Brain MRI, t2w sequence, axial 2D slice.
Patient: age 33, sex F, weight 78 kg, height 1.78 m
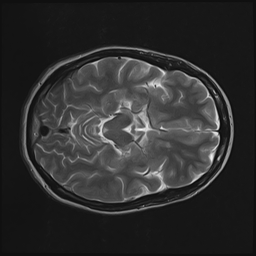